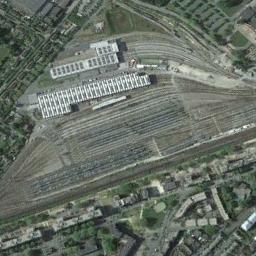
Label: railway_station